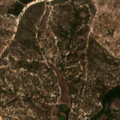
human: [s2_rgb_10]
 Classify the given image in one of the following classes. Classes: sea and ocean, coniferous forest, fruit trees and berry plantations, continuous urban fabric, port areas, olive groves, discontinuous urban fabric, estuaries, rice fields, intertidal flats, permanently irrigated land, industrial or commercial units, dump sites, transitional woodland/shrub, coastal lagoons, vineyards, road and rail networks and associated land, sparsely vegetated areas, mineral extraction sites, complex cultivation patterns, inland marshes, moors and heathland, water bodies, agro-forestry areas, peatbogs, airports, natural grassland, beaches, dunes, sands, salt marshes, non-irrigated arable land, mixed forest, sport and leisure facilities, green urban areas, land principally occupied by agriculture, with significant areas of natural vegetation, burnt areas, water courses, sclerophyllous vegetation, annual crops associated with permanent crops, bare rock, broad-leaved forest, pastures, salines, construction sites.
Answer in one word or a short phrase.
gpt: broad-leaved forest, mixed forest